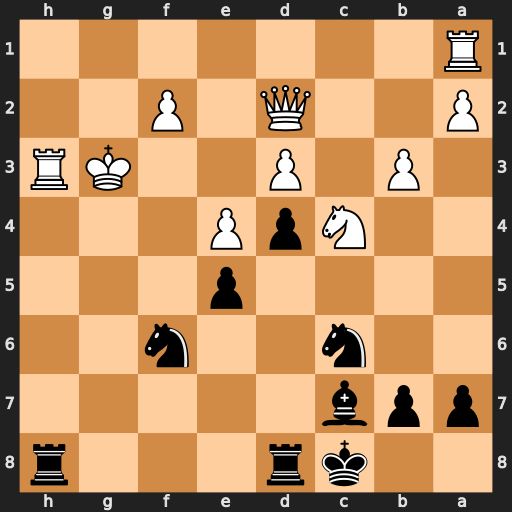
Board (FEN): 2kr3r/ppb5/2n2n2/4p3/2NpP3/1P1P2KR/P2Q1P2/R7
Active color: b
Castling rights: -
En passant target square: -
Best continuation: Rdg8+ Kh2 Ng4+